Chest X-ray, AP view. Patient: 16 years old, sex M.
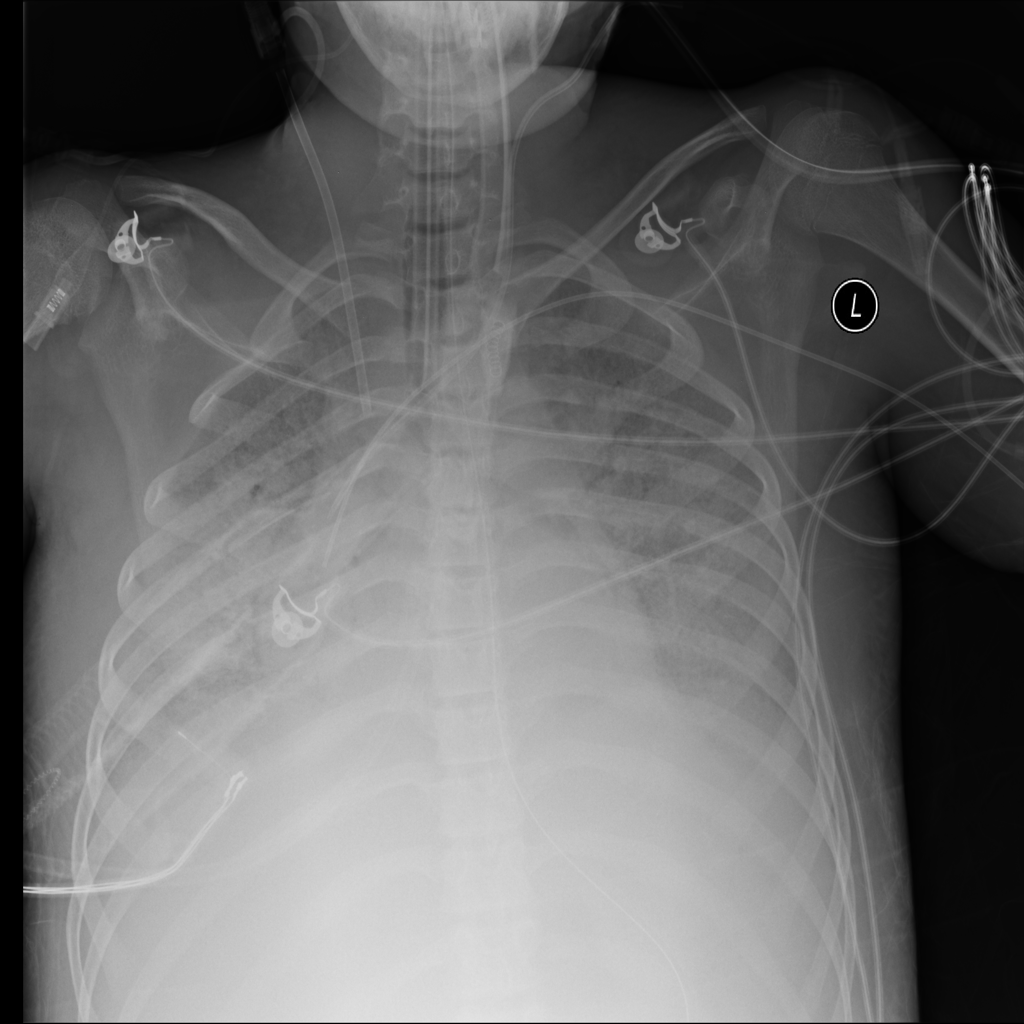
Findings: Infiltration